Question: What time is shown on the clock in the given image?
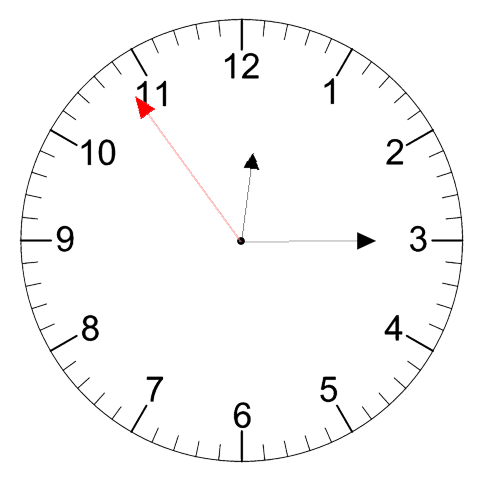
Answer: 12:14:54